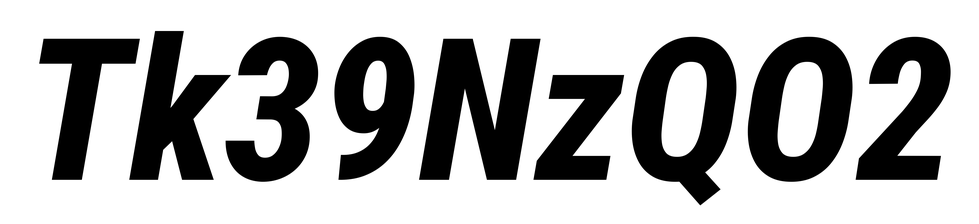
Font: Roboto-Italic_Condensed_ExtraBold_Italic